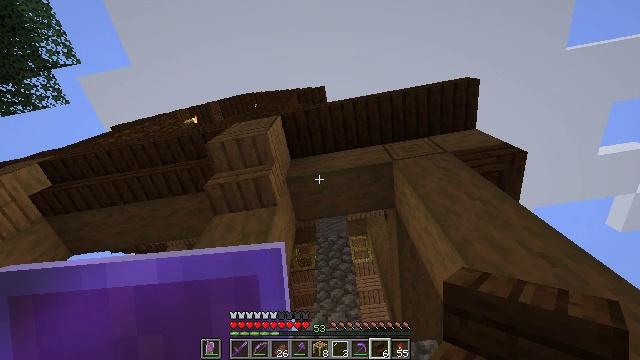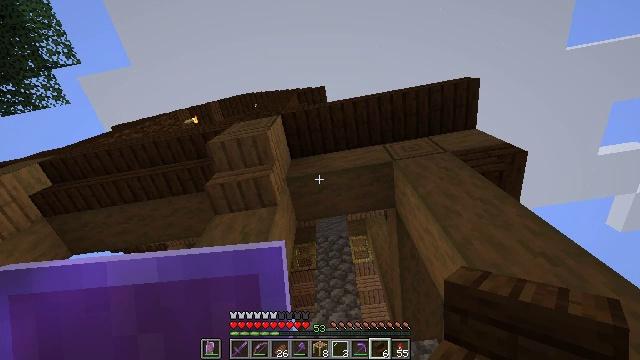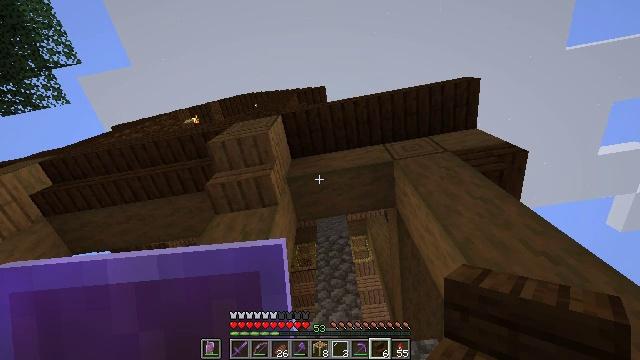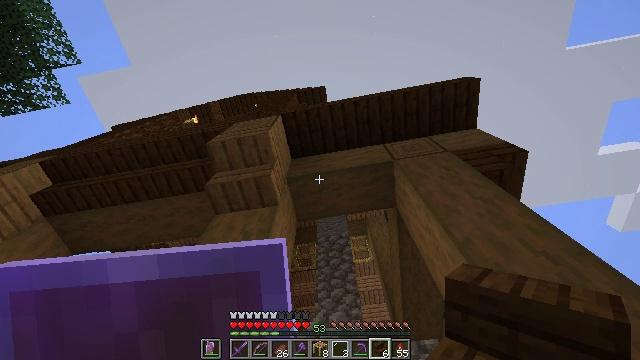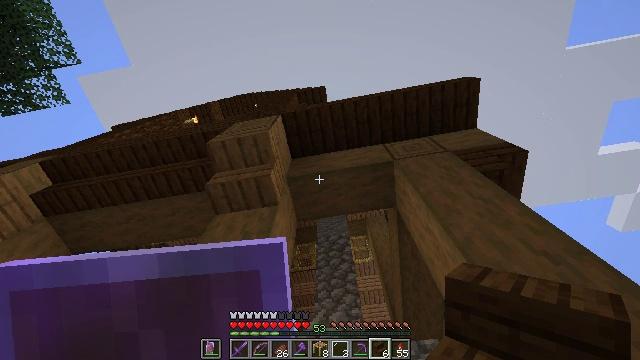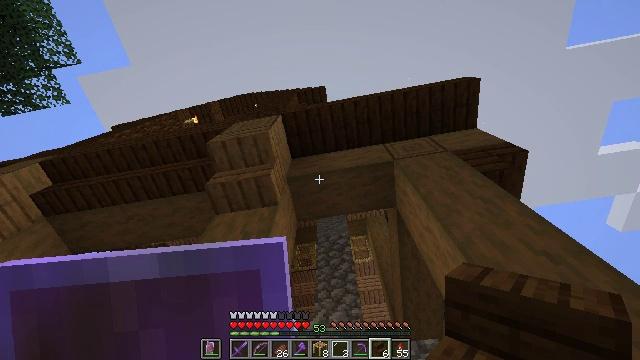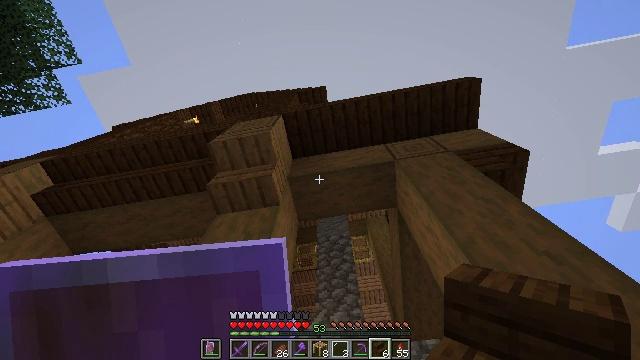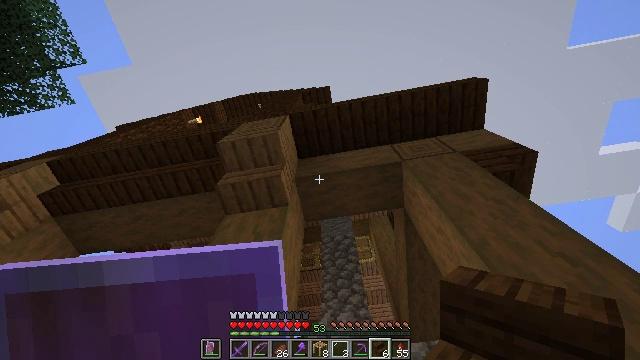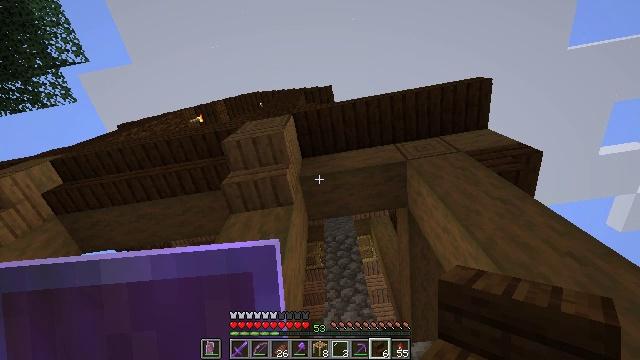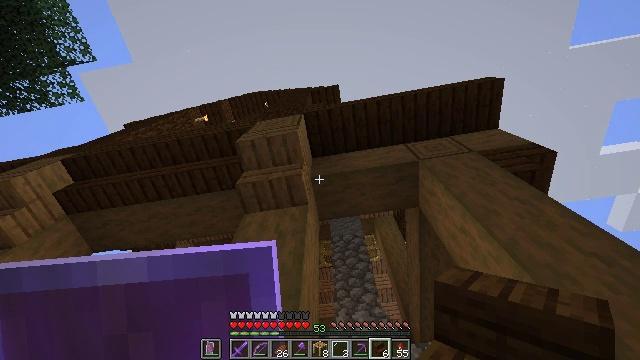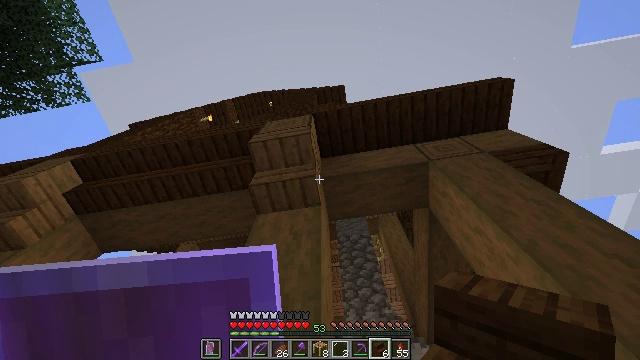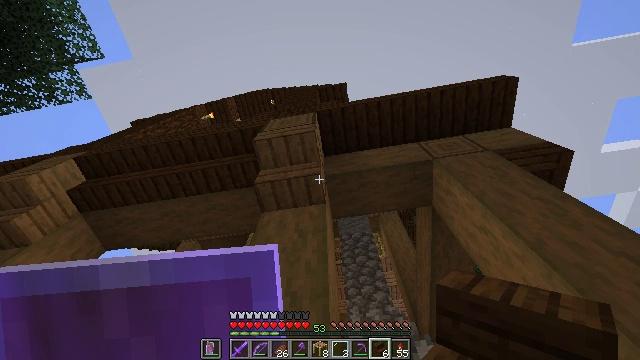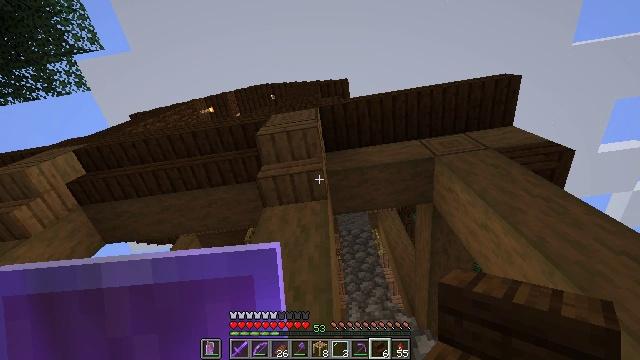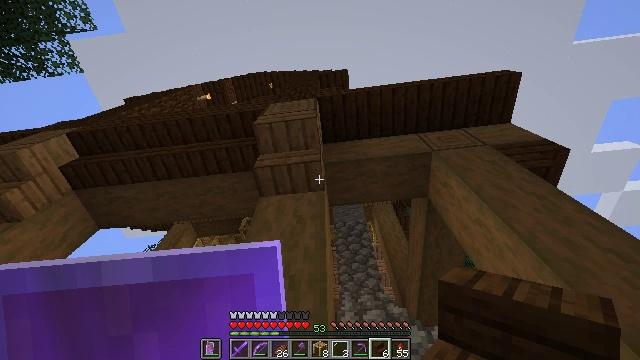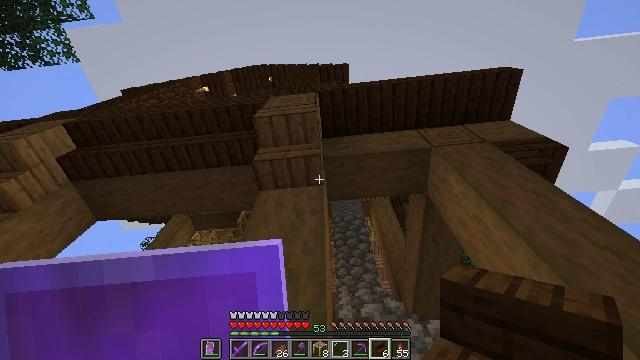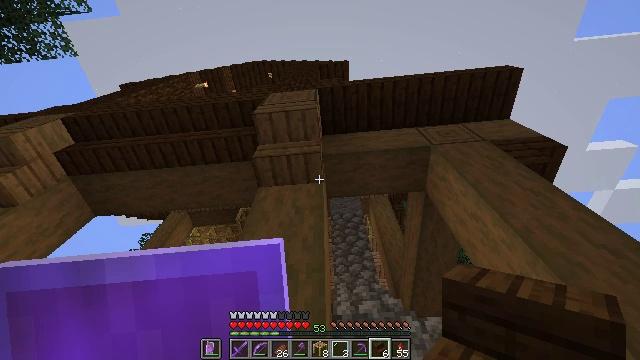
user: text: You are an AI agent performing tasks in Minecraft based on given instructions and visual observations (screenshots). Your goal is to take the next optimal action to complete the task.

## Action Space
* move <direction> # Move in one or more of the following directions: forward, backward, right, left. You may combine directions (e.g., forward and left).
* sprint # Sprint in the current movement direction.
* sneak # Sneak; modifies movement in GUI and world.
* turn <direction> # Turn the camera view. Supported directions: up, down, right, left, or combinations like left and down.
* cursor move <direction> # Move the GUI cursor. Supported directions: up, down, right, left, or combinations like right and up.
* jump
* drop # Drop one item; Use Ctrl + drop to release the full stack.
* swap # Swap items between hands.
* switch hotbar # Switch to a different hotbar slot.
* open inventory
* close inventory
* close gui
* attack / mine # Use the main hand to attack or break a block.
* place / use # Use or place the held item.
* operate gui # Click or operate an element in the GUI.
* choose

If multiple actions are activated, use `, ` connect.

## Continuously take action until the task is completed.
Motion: motion action
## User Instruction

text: Reclaim the spruce stairs for reuse.
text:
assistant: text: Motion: no_op
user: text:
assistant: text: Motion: no_op
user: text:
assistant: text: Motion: no_op
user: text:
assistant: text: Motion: no_op
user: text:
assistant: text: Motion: no_op
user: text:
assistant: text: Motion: move left
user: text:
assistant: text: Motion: move left
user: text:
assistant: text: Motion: move left
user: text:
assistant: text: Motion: move left
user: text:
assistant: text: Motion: no_op
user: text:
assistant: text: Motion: no_op
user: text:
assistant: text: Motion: no_op
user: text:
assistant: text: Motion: turn right and down
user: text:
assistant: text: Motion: turn down
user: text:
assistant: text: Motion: no_op
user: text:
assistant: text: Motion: no_op
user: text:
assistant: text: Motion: no_op
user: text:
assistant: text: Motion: no_op
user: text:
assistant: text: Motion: no_op
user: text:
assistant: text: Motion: no_op
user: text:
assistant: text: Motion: no_op
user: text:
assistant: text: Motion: turn left
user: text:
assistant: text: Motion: turn left and down
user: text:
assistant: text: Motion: turn left and down
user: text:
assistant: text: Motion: no_op
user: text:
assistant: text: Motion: no_op
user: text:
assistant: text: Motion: turn down
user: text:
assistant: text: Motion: no_op
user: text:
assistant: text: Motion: no_op
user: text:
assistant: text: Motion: no_op